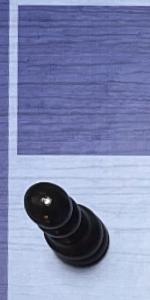
Label: Pawn_Black